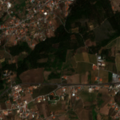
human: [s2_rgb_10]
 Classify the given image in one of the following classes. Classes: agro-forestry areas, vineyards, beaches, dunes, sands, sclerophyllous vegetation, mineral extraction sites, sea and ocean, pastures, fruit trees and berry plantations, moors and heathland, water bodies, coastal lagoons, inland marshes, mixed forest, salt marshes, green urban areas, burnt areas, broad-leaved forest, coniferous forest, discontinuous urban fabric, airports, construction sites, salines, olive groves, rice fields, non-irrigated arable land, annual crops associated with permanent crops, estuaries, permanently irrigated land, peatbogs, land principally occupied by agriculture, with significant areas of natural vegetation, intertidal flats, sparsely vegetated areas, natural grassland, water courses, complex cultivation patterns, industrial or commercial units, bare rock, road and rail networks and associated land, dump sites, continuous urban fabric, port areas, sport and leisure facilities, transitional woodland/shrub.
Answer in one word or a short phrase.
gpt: discontinuous urban fabric, vineyards, complex cultivation patterns, land principally occupied by agriculture, with significant areas of natural vegetation, coniferous forest